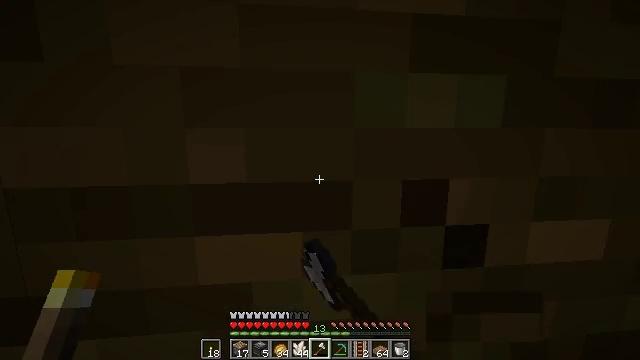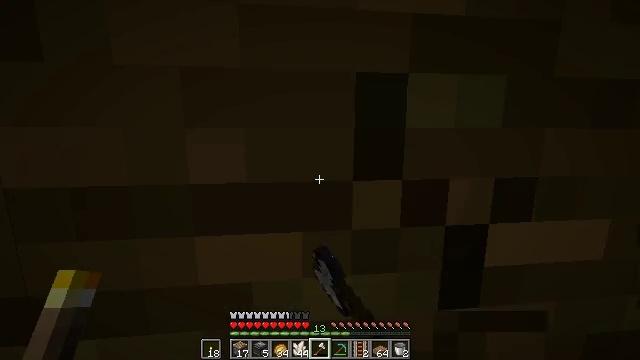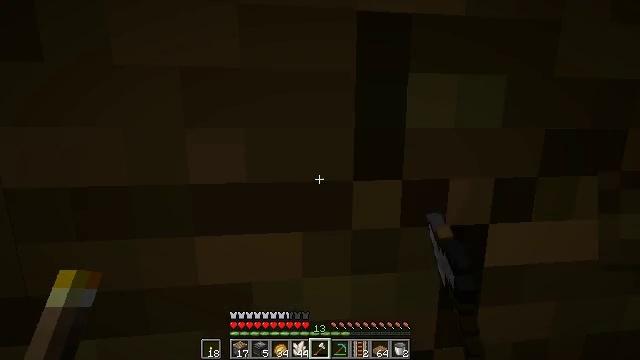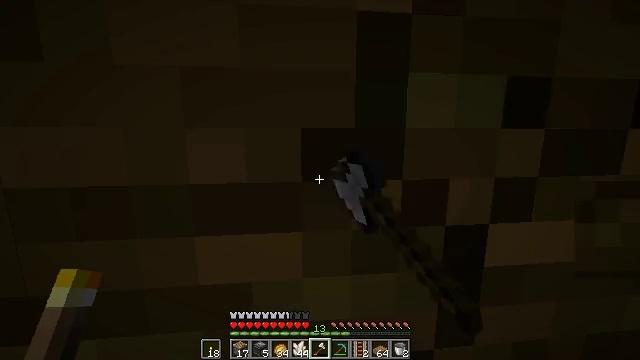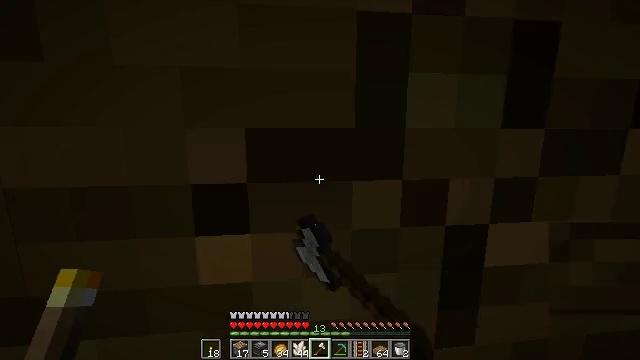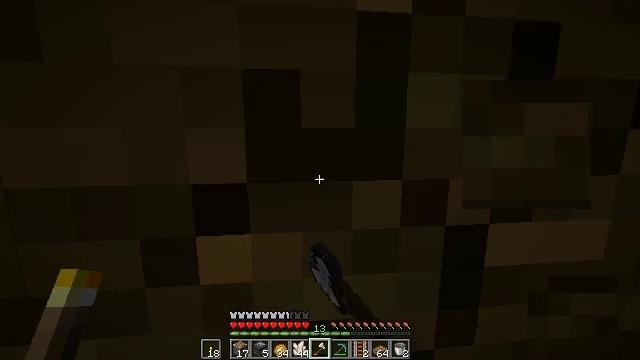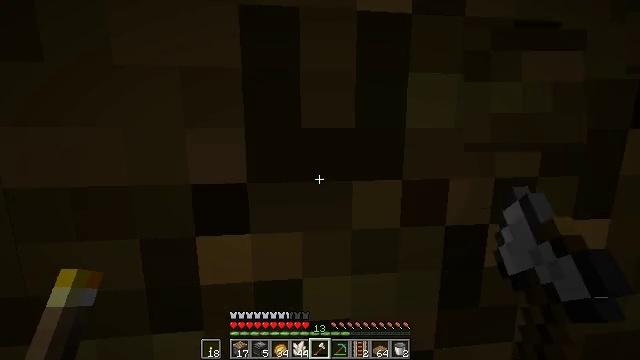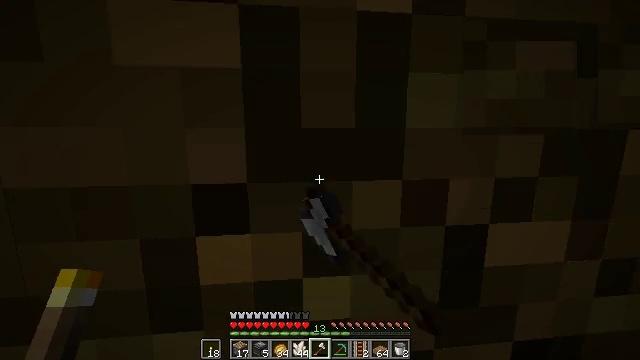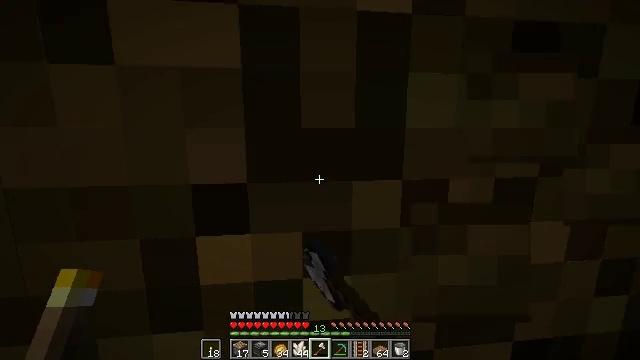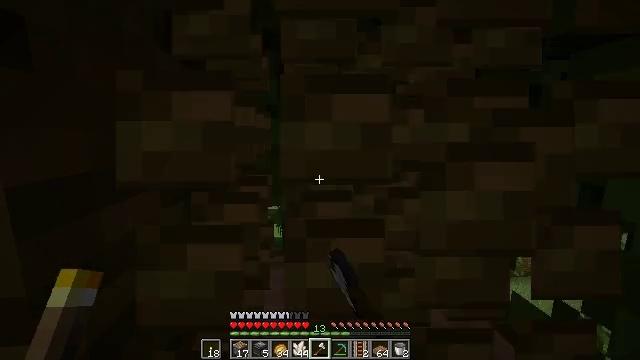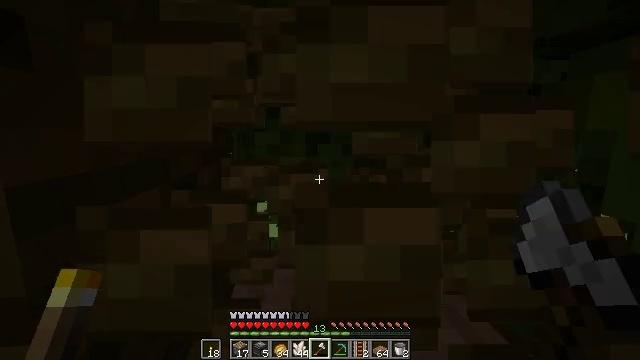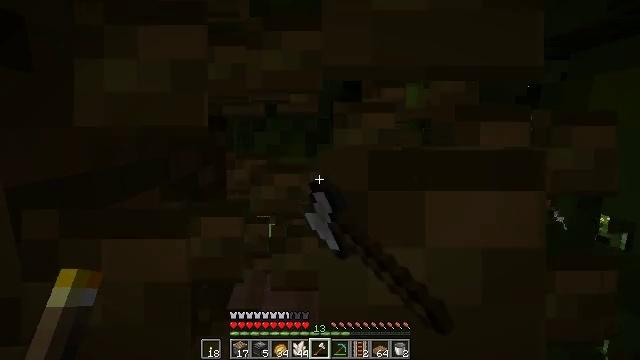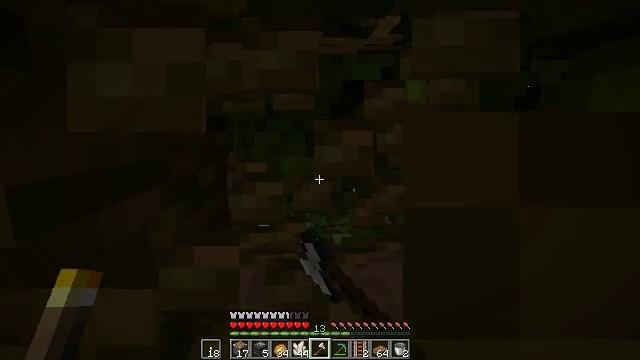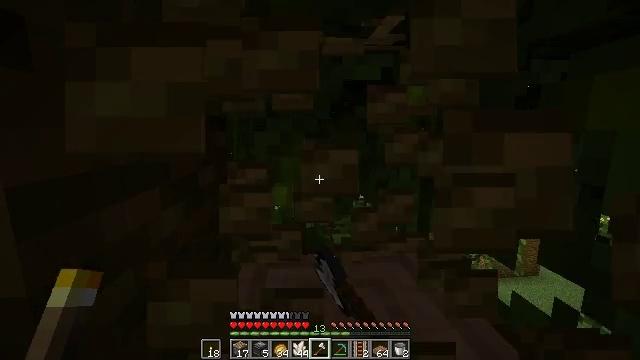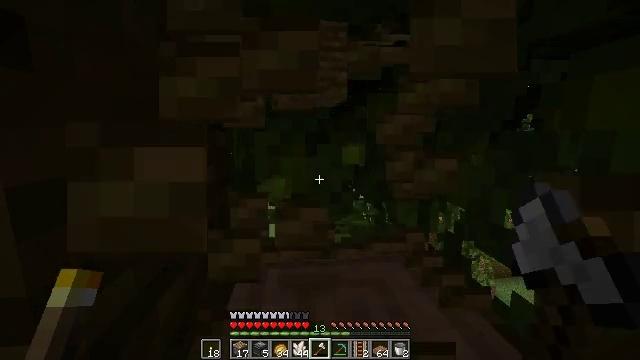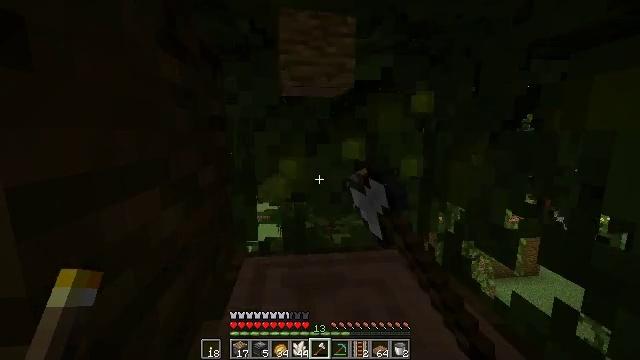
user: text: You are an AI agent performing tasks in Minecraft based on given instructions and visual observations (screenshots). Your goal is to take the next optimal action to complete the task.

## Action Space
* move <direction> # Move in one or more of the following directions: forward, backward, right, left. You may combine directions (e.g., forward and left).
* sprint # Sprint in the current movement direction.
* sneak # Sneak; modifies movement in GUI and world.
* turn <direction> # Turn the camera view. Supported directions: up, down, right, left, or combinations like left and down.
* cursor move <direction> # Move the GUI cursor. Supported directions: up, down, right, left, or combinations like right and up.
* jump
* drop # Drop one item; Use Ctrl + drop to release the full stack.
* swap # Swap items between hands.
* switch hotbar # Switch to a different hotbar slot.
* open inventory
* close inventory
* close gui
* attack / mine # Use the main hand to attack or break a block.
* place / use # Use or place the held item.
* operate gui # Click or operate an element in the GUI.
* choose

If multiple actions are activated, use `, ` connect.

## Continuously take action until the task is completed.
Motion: motion action
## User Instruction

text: Break the jungle log to gather wood.
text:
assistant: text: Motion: attack / mine
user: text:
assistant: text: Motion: attack / mine
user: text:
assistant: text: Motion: attack / mine
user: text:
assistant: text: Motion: attack / mine
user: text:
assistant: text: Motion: attack / mine
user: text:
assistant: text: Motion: attack / mine
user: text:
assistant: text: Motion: attack / mine
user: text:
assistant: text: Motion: attack / mine
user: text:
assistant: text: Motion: attack / mine
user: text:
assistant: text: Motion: attack / mine
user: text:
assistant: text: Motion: attack / mine
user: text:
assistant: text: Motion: attack / mine
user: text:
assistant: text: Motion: attack / mine
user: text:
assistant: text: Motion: attack / mine
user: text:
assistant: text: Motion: attack / mine
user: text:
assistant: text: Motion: attack / mine
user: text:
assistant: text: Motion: turn left, attack / mine
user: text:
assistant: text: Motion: turn left, attack / mine
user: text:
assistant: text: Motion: turn left, attack / mine
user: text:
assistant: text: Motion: attack / mine
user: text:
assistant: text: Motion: attack / mine
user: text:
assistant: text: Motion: attack / mine
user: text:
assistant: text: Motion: attack / mine
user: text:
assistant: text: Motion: attack / mine
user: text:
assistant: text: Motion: attack / mine
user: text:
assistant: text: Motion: attack / mine
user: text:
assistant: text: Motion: attack / mine
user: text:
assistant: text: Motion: attack / mine
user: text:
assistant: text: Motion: attack / mine
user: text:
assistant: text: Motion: attack / mine